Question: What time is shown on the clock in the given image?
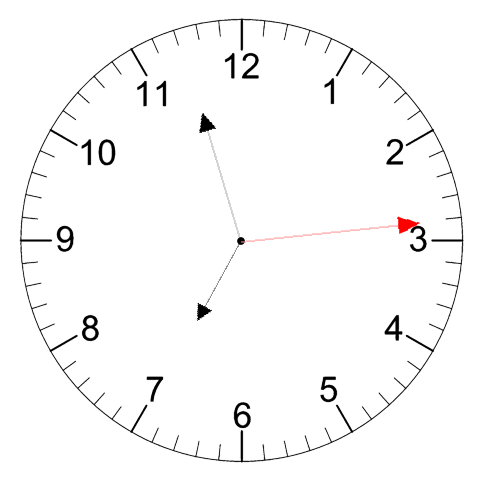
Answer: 06:57:14